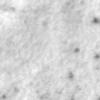
Label: no_change